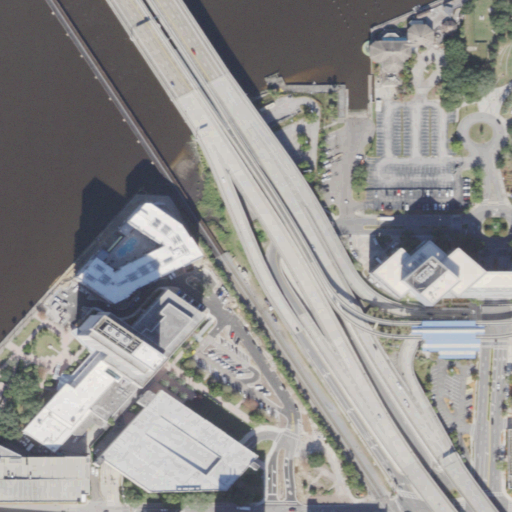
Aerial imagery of cape in Florida named Hendricks Point containing high intensity development, medium intensity development, open water, low intensity development, herbaceous wetlands, and barren land